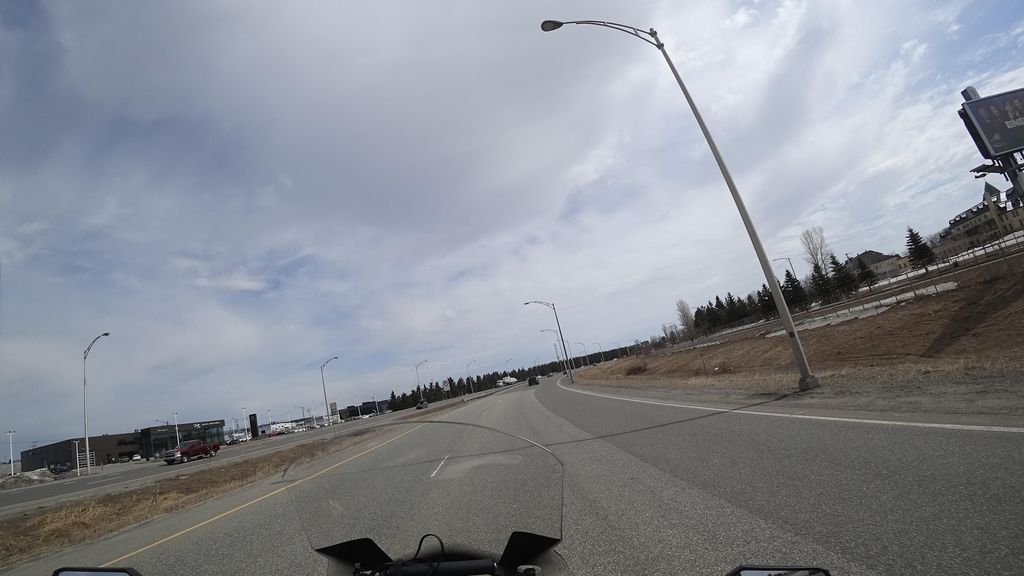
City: quebec_city